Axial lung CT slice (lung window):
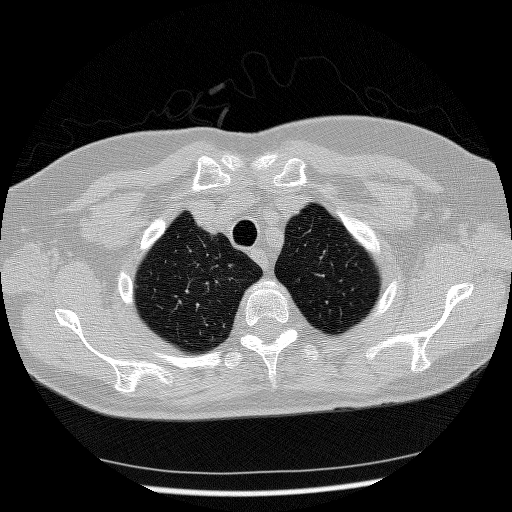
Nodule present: no